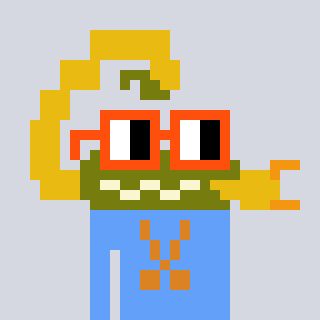
a pixel art character with square orange glasses, a scorpion-shaped head and a blue-colored body on a cool background